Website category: sports
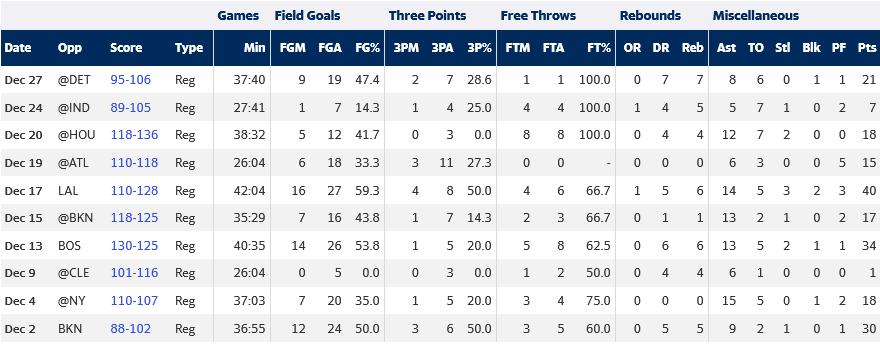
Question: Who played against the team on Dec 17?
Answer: LAL

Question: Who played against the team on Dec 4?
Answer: NY

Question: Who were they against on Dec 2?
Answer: BKN

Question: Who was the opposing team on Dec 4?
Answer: NY

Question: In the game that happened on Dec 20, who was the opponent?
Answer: HOU

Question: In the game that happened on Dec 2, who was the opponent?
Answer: BKN

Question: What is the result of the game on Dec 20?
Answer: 118-136

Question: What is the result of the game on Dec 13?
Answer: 130-125

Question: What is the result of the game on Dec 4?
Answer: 110-107

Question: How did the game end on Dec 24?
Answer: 89-105

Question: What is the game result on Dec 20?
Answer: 118-136

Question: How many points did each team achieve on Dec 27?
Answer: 95-106

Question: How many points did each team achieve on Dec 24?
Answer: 89-105

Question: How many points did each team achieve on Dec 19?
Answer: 110-118

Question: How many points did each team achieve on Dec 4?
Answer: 110-107

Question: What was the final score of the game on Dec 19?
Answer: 110-118

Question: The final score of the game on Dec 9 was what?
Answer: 101-116

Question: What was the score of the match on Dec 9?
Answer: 101-116

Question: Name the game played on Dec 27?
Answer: Reg

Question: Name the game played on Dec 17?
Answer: Reg

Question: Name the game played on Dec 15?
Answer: Reg

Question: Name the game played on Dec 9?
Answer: Reg

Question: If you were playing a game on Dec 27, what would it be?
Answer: Reg

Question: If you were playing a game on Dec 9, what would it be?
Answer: Reg

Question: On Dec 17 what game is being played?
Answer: Reg

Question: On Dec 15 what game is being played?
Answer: Reg

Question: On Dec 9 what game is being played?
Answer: Reg

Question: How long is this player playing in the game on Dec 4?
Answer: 37:03

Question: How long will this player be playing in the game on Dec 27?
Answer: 37:40

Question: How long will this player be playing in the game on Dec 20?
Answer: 38:32

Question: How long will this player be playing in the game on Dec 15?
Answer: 35:29

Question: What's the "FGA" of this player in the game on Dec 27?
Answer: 19

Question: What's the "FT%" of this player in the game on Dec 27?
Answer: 100.0

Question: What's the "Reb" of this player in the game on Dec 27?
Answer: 7

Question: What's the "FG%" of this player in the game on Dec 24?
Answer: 14.3

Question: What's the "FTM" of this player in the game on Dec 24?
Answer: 4

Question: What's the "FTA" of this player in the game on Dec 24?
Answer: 4

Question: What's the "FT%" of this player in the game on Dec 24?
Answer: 100.0

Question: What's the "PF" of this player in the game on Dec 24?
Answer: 2

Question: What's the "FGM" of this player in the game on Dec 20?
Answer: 5

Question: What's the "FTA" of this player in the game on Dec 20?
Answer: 8

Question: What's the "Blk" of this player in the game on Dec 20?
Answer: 0

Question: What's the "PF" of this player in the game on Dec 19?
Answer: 5

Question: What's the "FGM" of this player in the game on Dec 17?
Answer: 16

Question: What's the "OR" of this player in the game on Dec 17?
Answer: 1

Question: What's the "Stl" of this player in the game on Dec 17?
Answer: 3

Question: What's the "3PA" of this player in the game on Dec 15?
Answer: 7

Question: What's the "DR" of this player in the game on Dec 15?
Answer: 1

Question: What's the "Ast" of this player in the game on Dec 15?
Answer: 13

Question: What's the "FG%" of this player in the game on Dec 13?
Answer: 53.8

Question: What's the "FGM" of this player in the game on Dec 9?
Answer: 0

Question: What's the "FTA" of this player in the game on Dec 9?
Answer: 2

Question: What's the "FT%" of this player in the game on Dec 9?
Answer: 50.0

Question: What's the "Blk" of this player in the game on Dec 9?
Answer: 0

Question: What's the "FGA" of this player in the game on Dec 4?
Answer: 20

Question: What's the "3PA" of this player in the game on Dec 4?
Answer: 5

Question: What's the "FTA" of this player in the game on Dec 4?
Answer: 4

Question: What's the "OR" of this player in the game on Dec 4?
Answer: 0

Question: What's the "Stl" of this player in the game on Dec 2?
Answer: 1

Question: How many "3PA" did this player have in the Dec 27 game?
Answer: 7

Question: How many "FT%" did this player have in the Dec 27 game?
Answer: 100.0

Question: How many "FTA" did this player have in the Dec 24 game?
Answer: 4

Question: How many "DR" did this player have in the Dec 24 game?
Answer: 4

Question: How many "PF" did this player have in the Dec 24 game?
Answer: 2